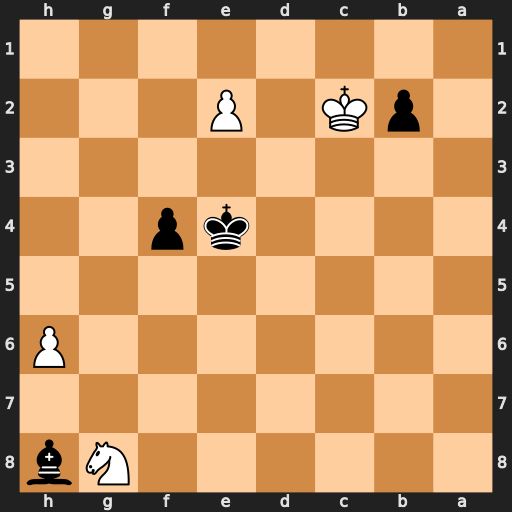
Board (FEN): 6Nb/8/7P/8/4kp2/8/1pK1P3/8
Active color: b
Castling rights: -
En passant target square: -
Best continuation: Ke3 Ne7 Kxe2